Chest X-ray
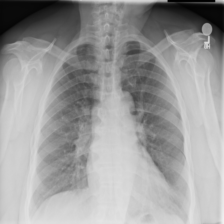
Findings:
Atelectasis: negative
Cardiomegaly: negative
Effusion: negative
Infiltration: negative
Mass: negative
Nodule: negative
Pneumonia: negative
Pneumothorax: negative
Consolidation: negative
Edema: negative
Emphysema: negative
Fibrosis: negative
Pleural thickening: negative
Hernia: negative